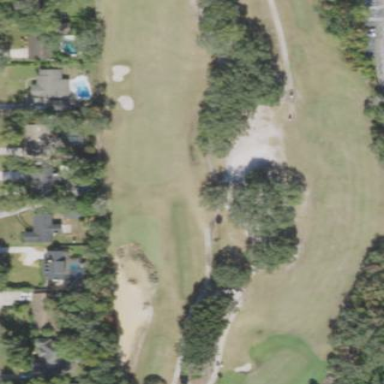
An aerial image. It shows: Golf bunker filled with sandy terrain.